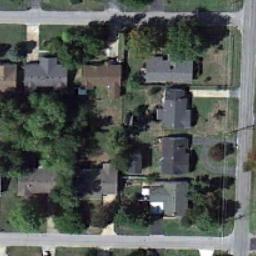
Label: medium_residential